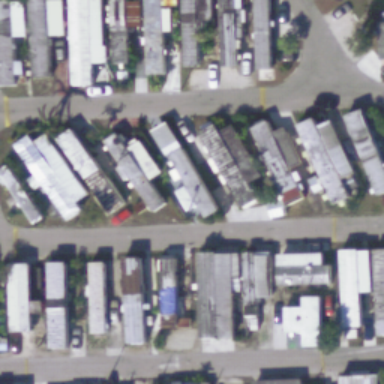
Many mobile homes arranged in lines in the mobile home park .